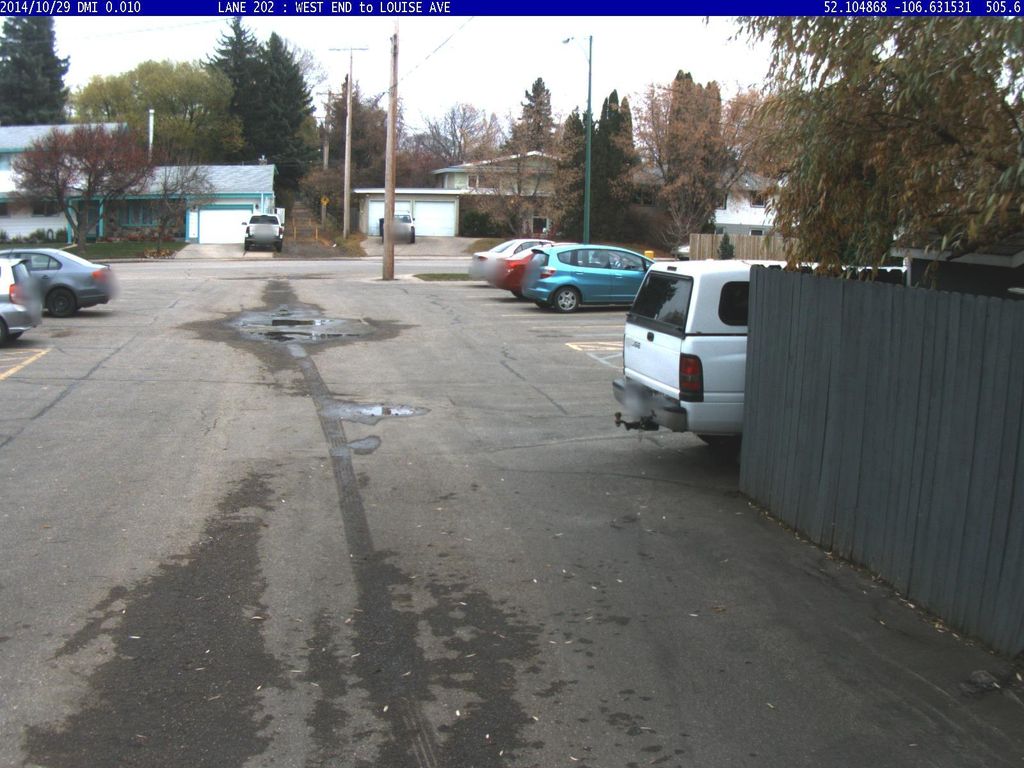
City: saskatoon